Question: I am trying to plot the following vector using 'ggplot':
'''
library(ggplot2)
vec =c(44.55 ,47.81 ,40.28 ,44.32 ,53.57 ,45.68 ,52.02 ,44.27 ,33.44 ,41.16)
by = c("1994-04-30", "1994-05-31", "1994-06-30", "1994-07-31", "1994-08-31", "1994-09-30", "1994-10-31", "1994-11-30", "1994-12-31", "1995-01-31")
vec.zoo = zoo(vec, order.by = as.Date(by))
g <-ggplot(vec.zoo) +
geom_line (aes(x=index(vec.zoo), y=coredata(vec.zoo)), color = "cadetblue4", size = 0.6) +
theme(axis.text.x = element_text(angle = 45, hjust = 1)) +
xlab("Time") +
ylab("Hit Ratio") +
scale_y_continuous(limits = c(0, 100))
scale_x_date(limits = c(start(vec.zoo), end(vec.zoo)))
g
'''
Although I set the limits of the axis, they still don't intersect at origin. I would like to set the intersection at 'x= 0' and 'y = start(vec)'.
Here is the result I obtain:

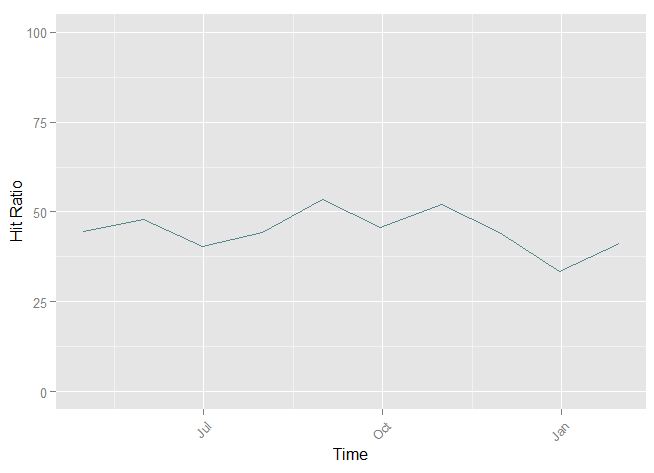
Answer: You may use the 'expand' argument in your 'scale' calls. Setting 'expand' to zero, removes the default, small gap between data and axes (see <URL>
'''
g <-ggplot(vec.zoo) +
geom_line (aes(x=index(vec.zoo), y=coredata(vec.zoo)), color = "cadetblue4", size = 0.6) +
theme(axis.text.x = element_text(angle = 45, hjust = 1)) +
xlab("Time") +
ylab("Hit Ratio") +
scale_y_continuous(limits = c(0, 100), expand = c(0, 0)) +
scale_x_date(limits = c(start(vec.zoo), end(vec.zoo)), expand = c(0, 0))
g
'''